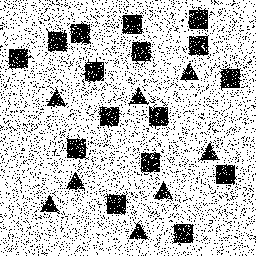
Squares: 16
Triangles: 8
Stars: 0
Total shapes: 24